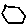
Label: hexagon